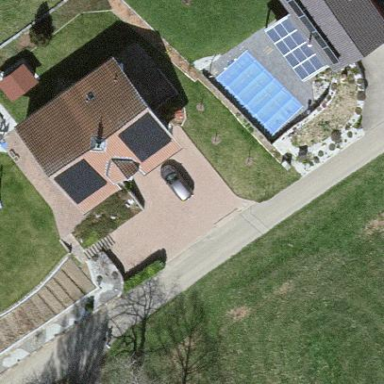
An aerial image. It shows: Simple and straightforward house.